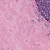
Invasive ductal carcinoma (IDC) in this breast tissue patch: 0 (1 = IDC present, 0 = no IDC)